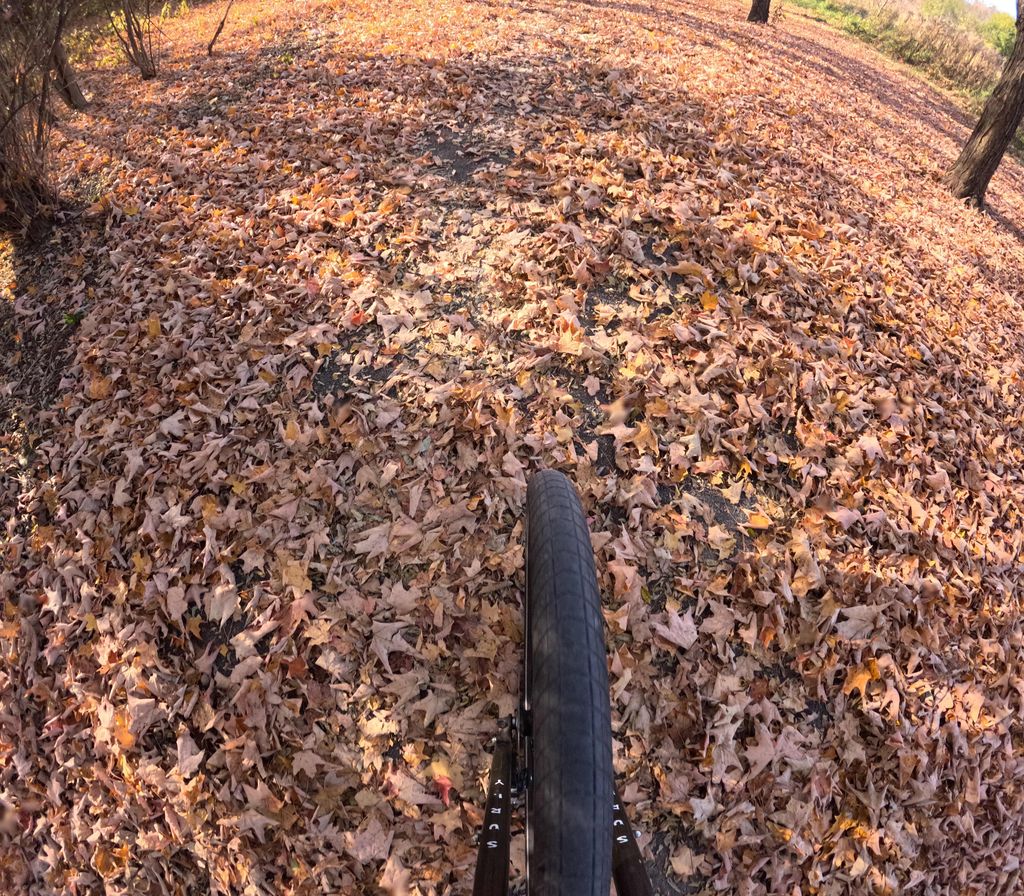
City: ottawa-gatineau